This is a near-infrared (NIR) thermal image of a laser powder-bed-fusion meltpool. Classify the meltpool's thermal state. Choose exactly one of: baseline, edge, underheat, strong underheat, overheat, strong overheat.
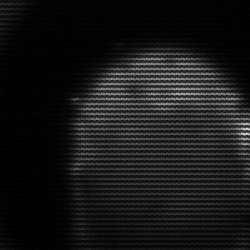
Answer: edge